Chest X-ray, AP view. Patient: 53 years old, sex M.
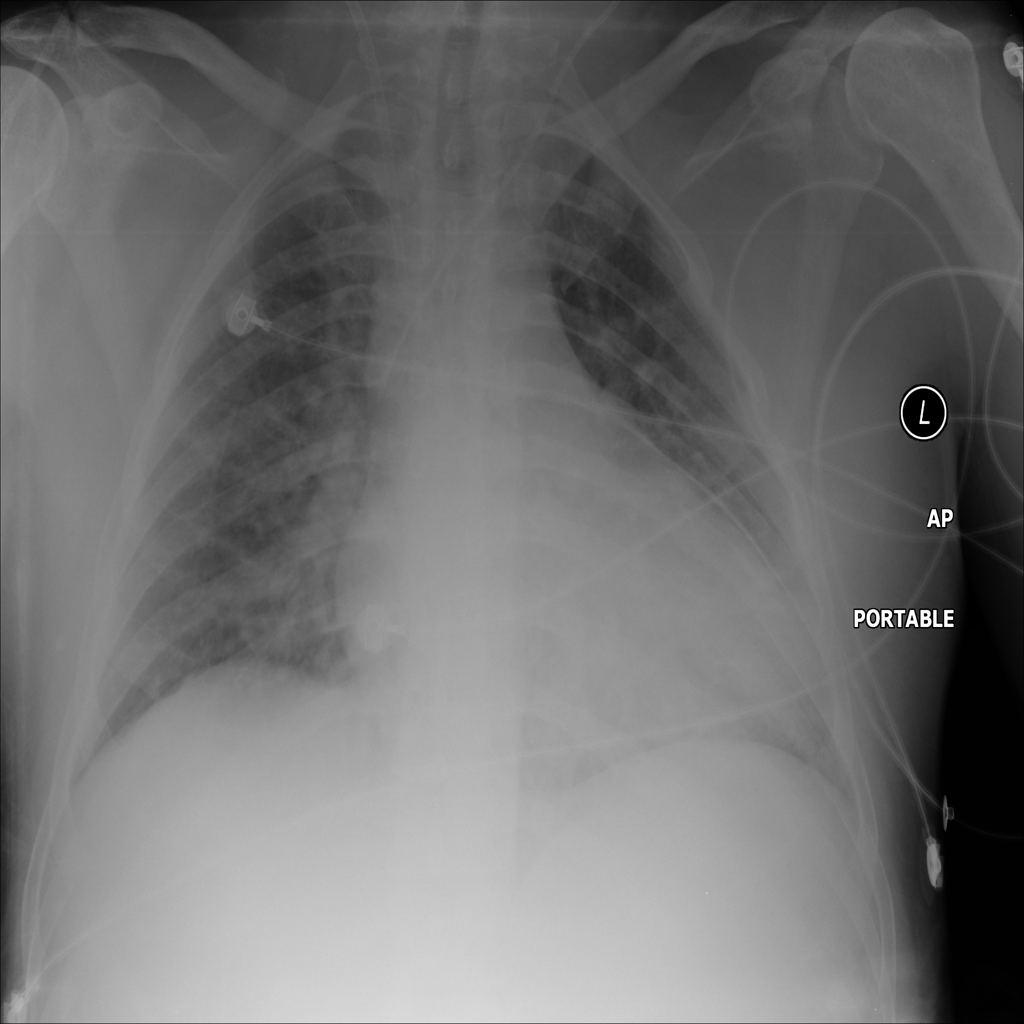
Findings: No Finding